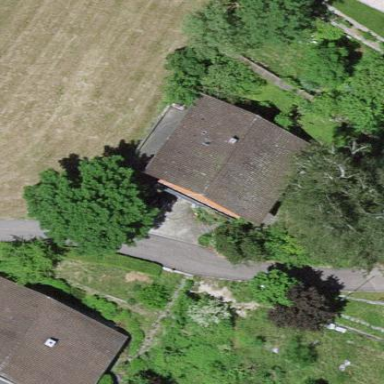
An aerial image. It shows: Residential building.